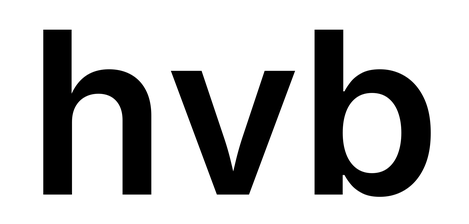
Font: Inter_SemiBold